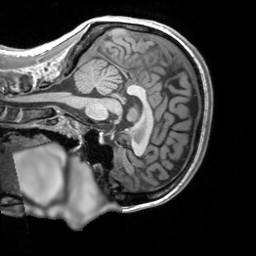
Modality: T1w
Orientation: sagittal
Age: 23
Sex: female
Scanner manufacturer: siemens
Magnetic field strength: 3 T
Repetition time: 1.9 s
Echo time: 0.00293 s